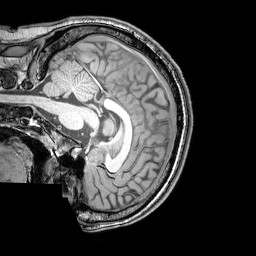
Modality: T1w
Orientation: sagittal
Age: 24
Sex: male
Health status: healthy
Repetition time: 0.081 s
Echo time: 0.037 s